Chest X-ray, AP view. Patient: 61 years old, sex F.
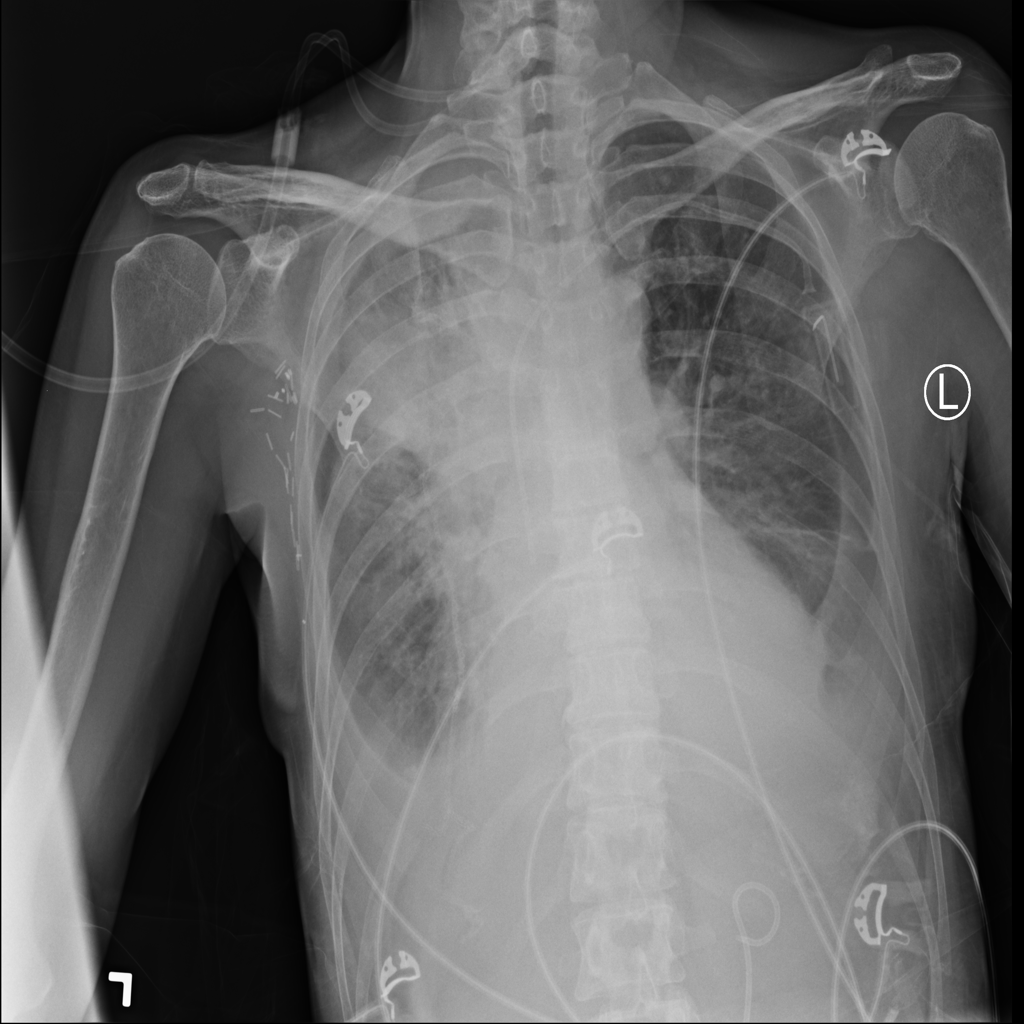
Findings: Consolidation, Effusion, Infiltration